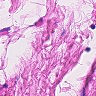
Metastatic tissue present: no